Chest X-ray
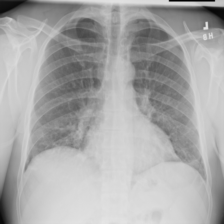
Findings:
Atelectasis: positive
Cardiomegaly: negative
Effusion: positive
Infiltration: negative
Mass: negative
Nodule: negative
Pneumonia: negative
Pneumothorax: negative
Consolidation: negative
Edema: negative
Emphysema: negative
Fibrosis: negative
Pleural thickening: negative
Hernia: negative